Question: I have some graphs created with 'NetworkX' and show them on screen using 'Matplotlib'. Specifically, since I don't know in advance how many graphs I need to show, I create a 'subplot' on the figure on fly. That works fine. However, at some point in the script, some 'subplots' are removed from the figure and the figure is shown with some subplots. I would like to avoid it, but I was not able to retrieve the subplots that are empty in the figure. Here is my code:
'''
#instantiate a figure with size 12x12
fig = plt.figure(figsize=(12,12))
#when a graph is created, also a subplot is created:
ax = plt.subplot(3,4,count+1)
#and the graph is drawn inside it: N.B.: pe is the graph to be shown
nx.draw(pe, positions, labels=positions, font_size=8, font_weight='bold', node_color='yellow', alpha=0.5)
#many of them are created..
#under some conditions a subplot needs to be deleted, and so..
#condition here....and then retrieve the subplot to deleted. The graph contains the id of the ax in which it is shown.
for ax in fig.axes:
if id(ax) == G.node[shape]['idax']:
fig.delaxes(ax)
'''
until here works fine, but when I show the figure, the result looks like this:

you can notice that there are two empty subplots there.. at the second position and at the fifth. How can I avoid it? Or.. how can I re-organize the subplots in such a way that there are no more blanks in the figure?
Any help is apreciated! Thanks in advance.
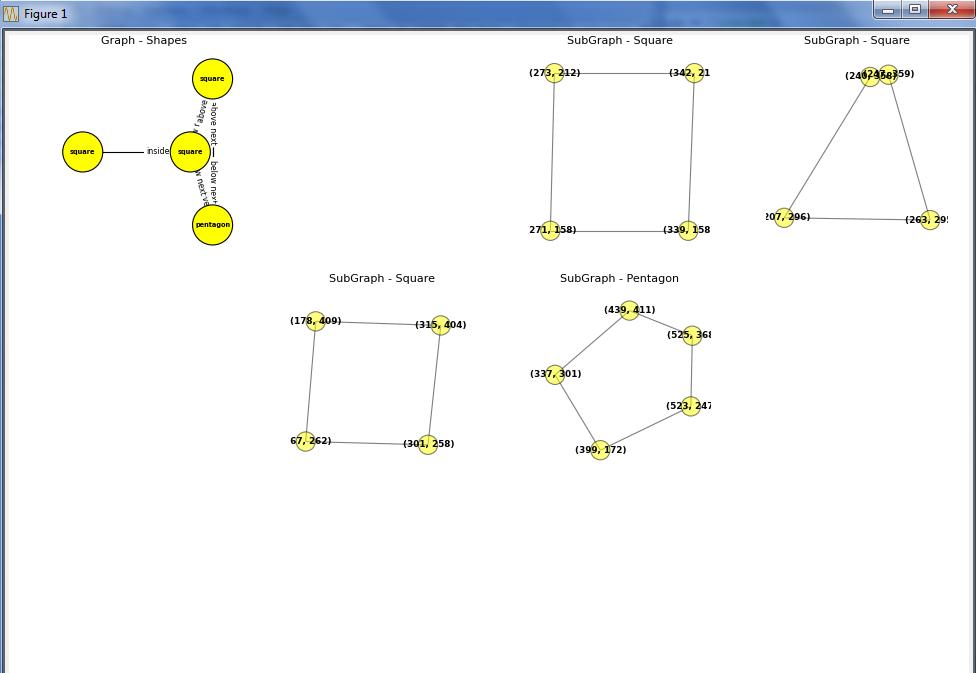
Answer: So to do this I would keep a list of axes and when I delete the contents of one I would swap it out with a full one. I think the example below solved the problem (or at least gives an idea of how to solve it):
'''
import matplotlib.pyplot as plt
# this is just a helper class to keep things clean
class MyAxis(object):
def __init__(self,ax,fig):
# this flag tells me if there is a plot in these axes
self.empty = False
self.ax = ax
self.fig = fig
self.pos = self.ax.get_position()
def del_ax(self):
# delete the axes
self.empty = True
self.fig.delaxes(self.ax)
def swap(self,other):
# swap the positions of two axes
#
# THIS IS THE IMPORTANT BIT!
#
new_pos = other.ax.get_position()
self.ax.set_position(new_pos)
other.ax.set_position(self.pos)
self.pos = new_pos
def main():
# generate a figure and 10 subplots in a grid
fig, axes = plt.subplots(ncols=5,nrows=2)
# get these as a list of MyAxis objects
my_axes = [MyAxis(ax,fig) for ax in axes.ravel()]
for ax in my_axes:
# plot some random stuff
ax.ax.plot(range(10))
# delete a couple of axes
my_axes[0].del_ax()
my_axes[6].del_ax()
# count how many axes are dead
dead = sum([ax.empty for ax in my_axes])
# swap the dead plots for full plots in a row wise fashion
for kk in range(dead):
for ii,ax1 in enumerate(my_axes[kk:]):
if ax1.empty:
print ii,"dead"
for jj,ax2 in enumerate(my_axes[::-1][kk:]):
if not ax2.empty:
print "replace with",jj
ax1.swap(ax2)
break
break
plt.draw()
plt.show()
if __name__ == "__main__":
main()
'''
The extremely ugly for loop construct is really just a placeholder to give an example of how the axes can be swapped.